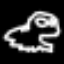
Label: frog